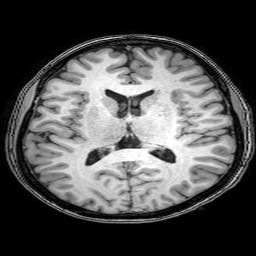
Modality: T1w
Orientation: coronal
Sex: female
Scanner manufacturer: philips
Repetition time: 0.00817 s
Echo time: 0.00375 s